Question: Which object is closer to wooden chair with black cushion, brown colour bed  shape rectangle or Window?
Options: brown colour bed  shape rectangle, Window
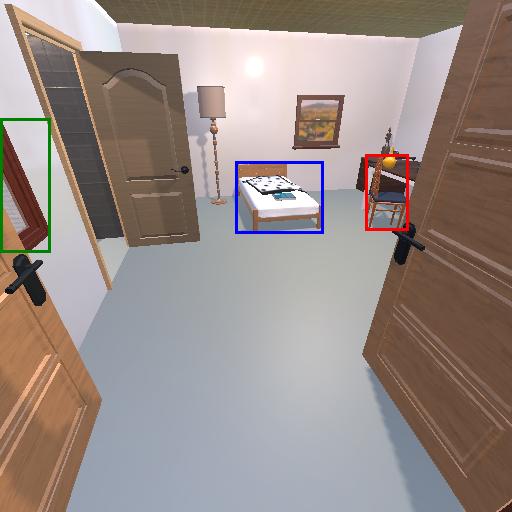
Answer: brown colour bed  shape rectangle